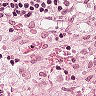
Metastatic tissue present: no